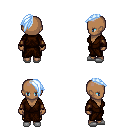
a pixel art fantasy rpg character, female body template, human, dark skin, brown robe, gold greaves, white cyan long mohawk hairstyle, leather bracers, white slippers, four views (front, back, left, right), 2x2 character sprite sheet, small pixel art, hard edges, no anti-aliasing